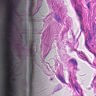
Metastatic tissue present: no